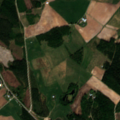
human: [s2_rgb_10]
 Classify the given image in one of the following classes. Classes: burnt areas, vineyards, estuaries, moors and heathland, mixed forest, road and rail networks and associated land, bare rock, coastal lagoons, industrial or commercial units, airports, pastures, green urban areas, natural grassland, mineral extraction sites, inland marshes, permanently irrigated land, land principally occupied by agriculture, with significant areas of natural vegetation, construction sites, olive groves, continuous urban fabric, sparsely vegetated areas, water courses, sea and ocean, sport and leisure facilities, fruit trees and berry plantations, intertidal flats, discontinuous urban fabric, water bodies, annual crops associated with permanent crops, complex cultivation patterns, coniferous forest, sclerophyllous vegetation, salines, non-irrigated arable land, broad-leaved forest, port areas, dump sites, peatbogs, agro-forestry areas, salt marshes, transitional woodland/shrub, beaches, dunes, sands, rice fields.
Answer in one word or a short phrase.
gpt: non-irrigated arable land, coniferous forest, mixed forest